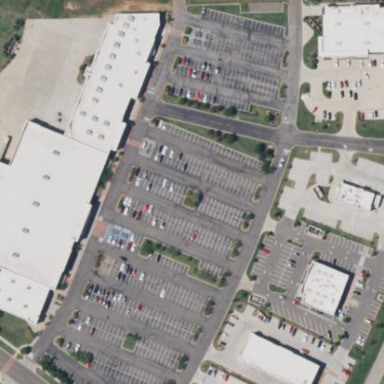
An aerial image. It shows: Parking area.